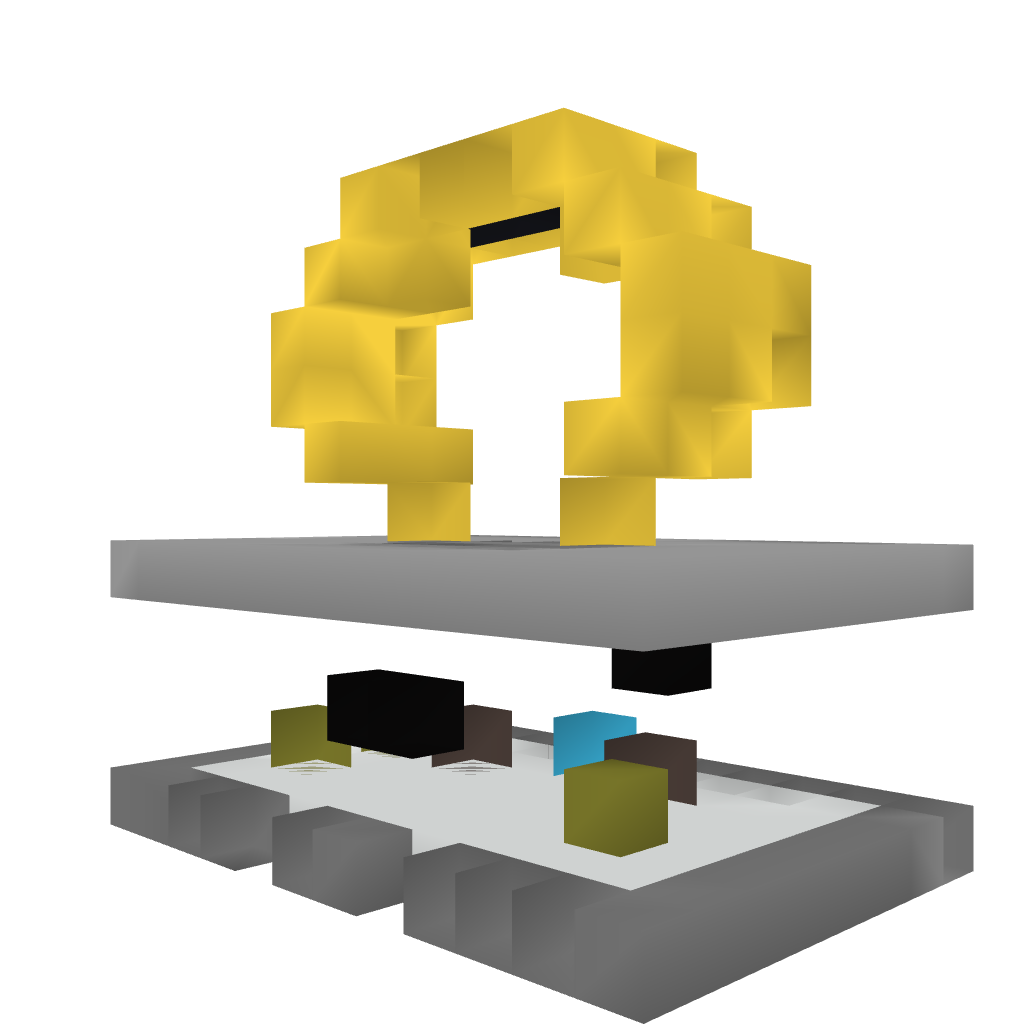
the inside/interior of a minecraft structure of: First Server Bank